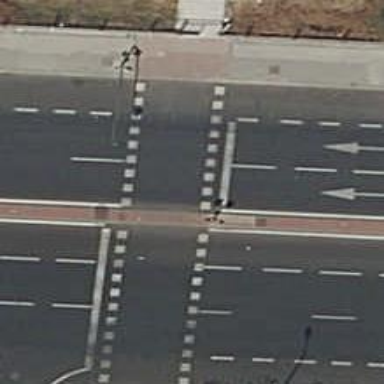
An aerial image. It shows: Zebra crossing with traffic signals. The crossing is marked by traffic lights.